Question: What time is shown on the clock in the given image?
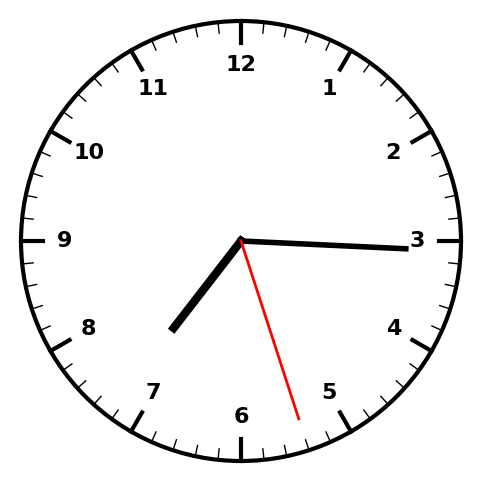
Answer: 07:15:27